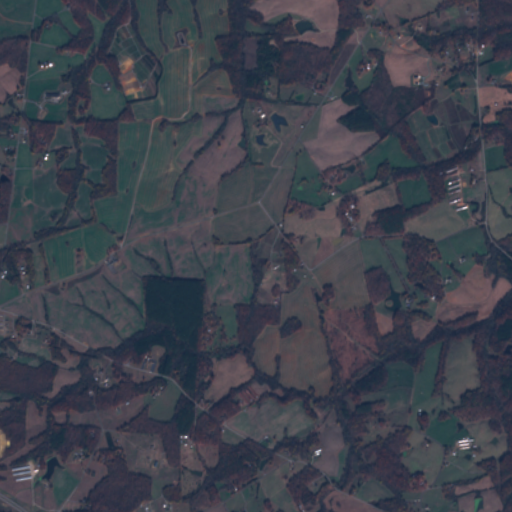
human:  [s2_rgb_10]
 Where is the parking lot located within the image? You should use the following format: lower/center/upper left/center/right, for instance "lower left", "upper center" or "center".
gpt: The parking lot is located in the left of the image.
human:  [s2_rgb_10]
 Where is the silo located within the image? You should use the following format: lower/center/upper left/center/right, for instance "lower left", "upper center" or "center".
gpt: The silo is located in the upper center of the image.
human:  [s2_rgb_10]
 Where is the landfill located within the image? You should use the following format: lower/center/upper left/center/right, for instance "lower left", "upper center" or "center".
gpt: There is no landfill in the image.